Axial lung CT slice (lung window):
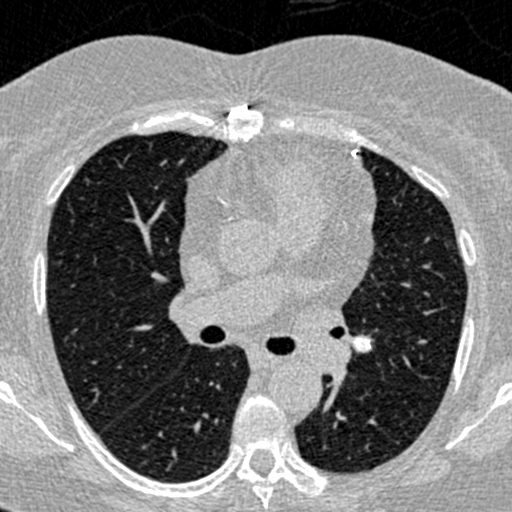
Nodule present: no